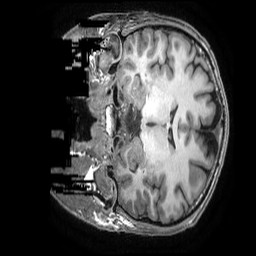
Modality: T1w
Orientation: coronal
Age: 33
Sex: male
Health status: healthy
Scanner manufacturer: ge